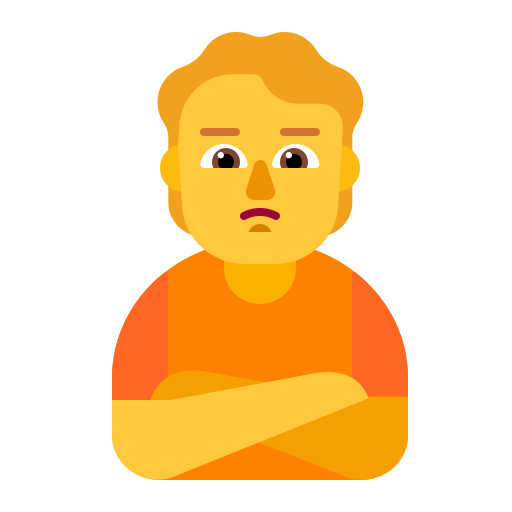
person pouting flat default